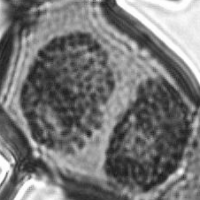
Label: telophase